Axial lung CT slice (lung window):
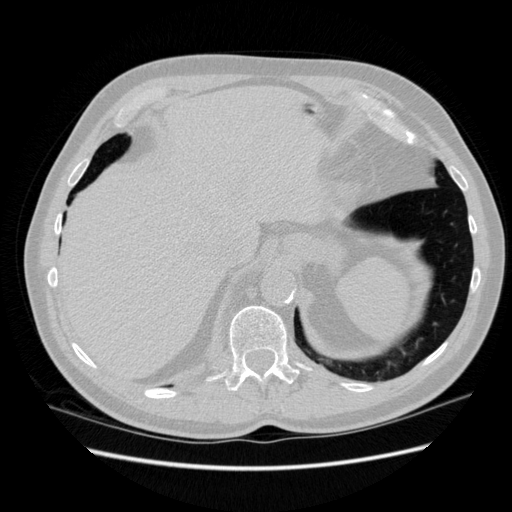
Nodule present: no